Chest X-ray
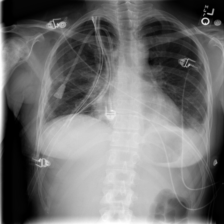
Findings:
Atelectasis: negative
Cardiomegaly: negative
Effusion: negative
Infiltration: negative
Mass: negative
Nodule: negative
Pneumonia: negative
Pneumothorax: negative
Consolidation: negative
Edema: negative
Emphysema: negative
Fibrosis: negative
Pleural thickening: negative
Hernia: negative